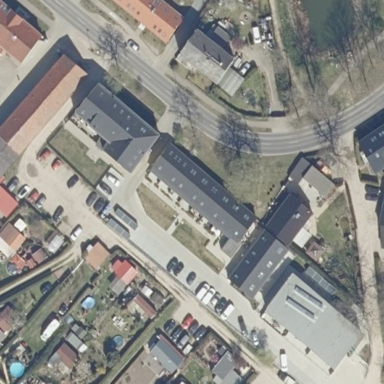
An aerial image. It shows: Gabled roof apartments building.